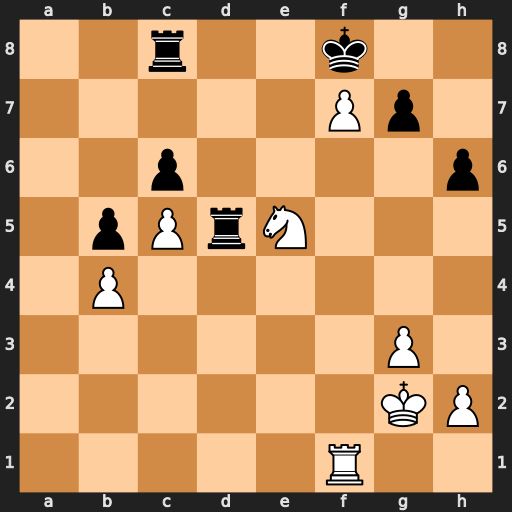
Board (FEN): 2r2k2/5Pp1/2p4p/1pPrN3/1P6/6P1/6KP/5R2
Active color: w
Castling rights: -
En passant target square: -
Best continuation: Ng6#